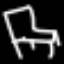
Label: chair